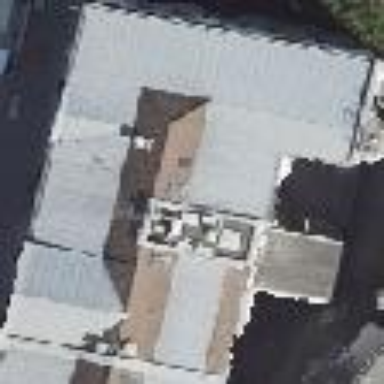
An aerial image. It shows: Hipped roof on residential building.